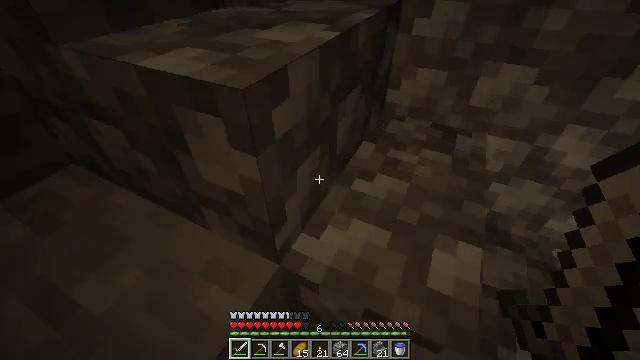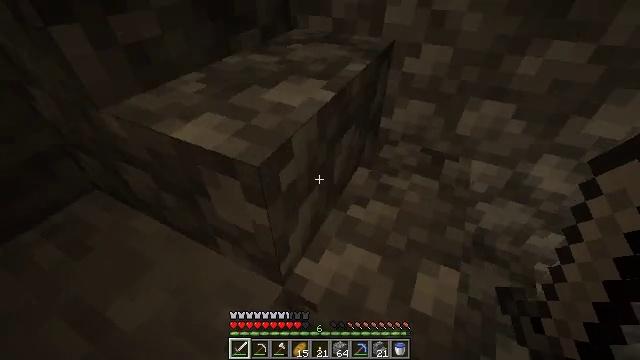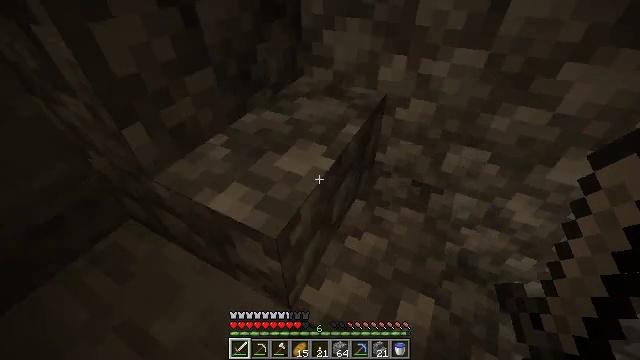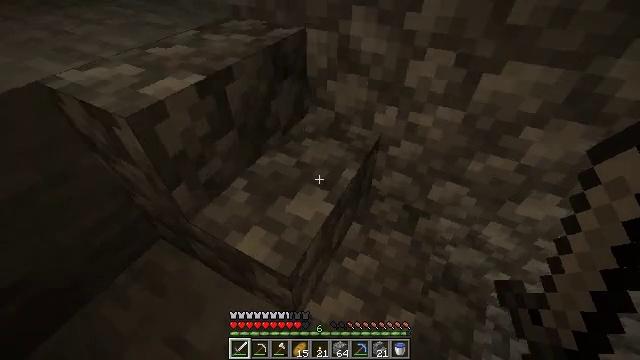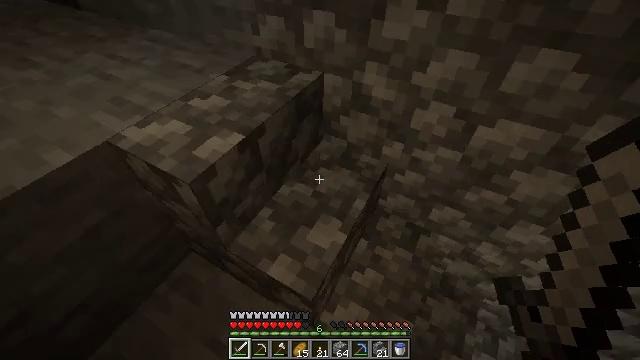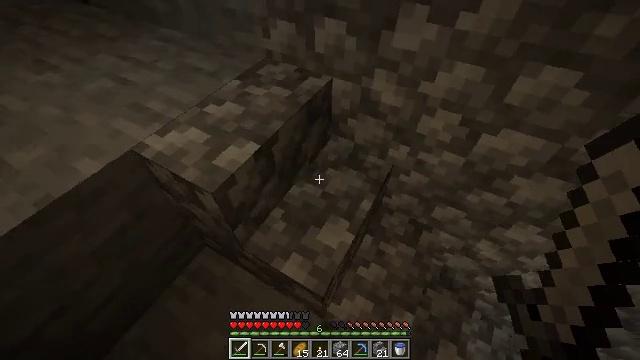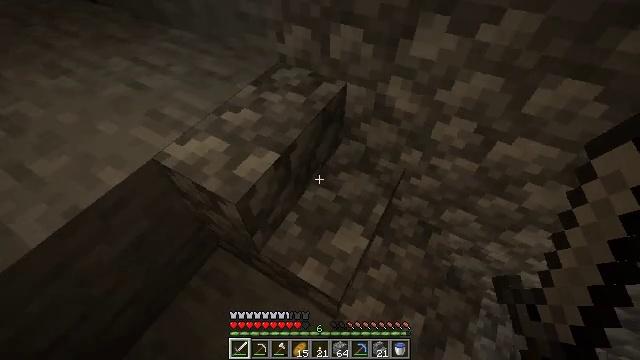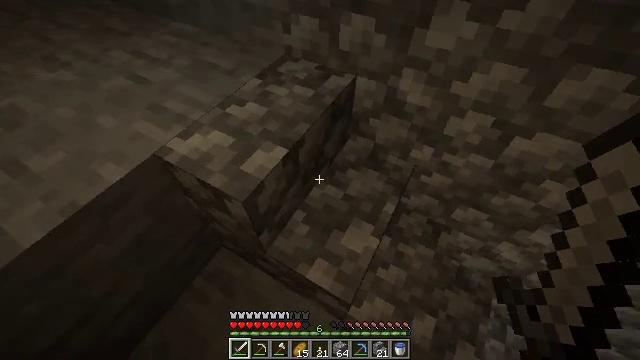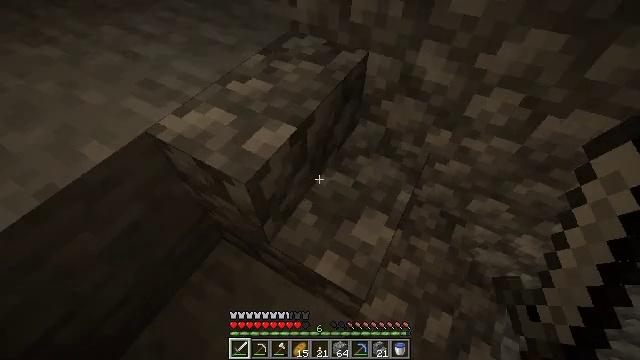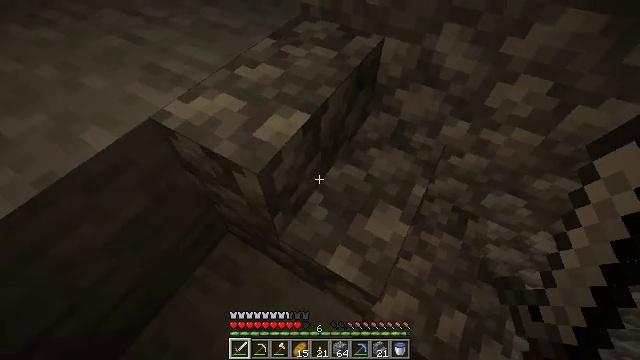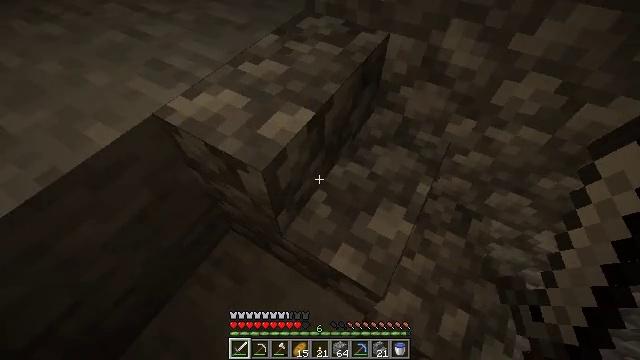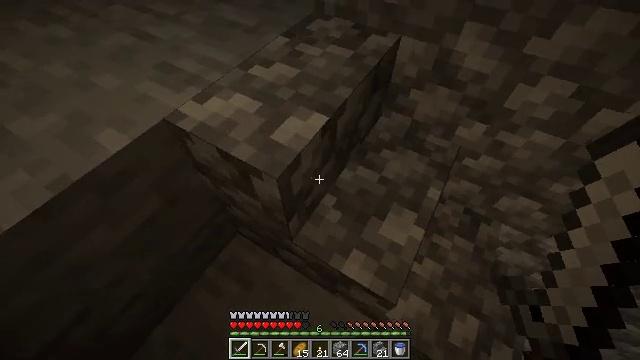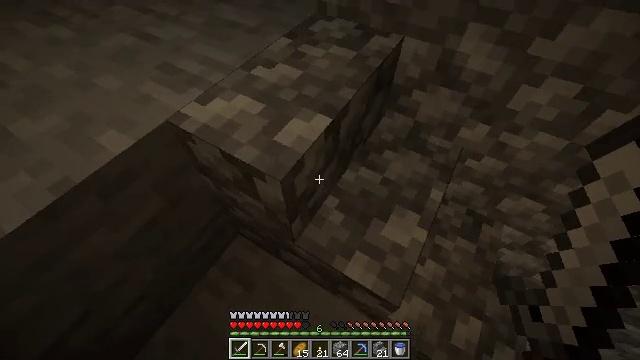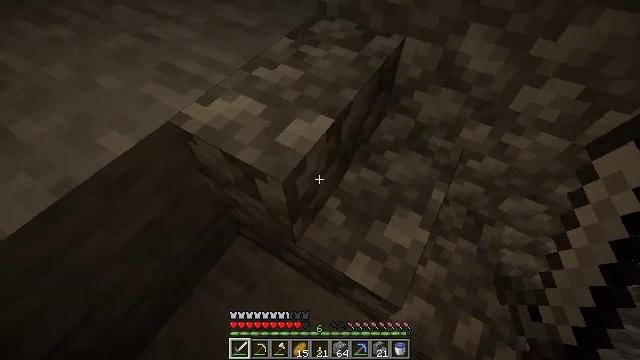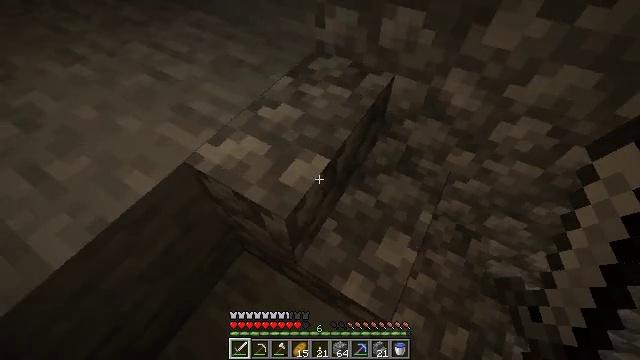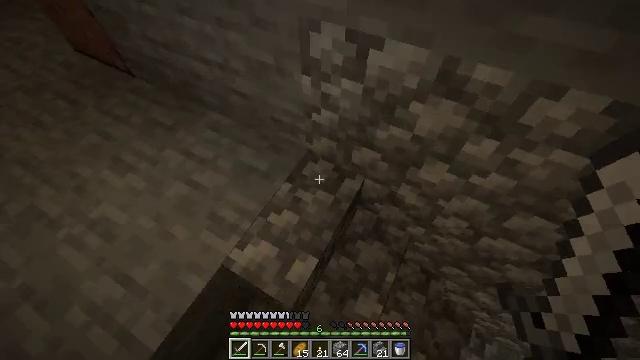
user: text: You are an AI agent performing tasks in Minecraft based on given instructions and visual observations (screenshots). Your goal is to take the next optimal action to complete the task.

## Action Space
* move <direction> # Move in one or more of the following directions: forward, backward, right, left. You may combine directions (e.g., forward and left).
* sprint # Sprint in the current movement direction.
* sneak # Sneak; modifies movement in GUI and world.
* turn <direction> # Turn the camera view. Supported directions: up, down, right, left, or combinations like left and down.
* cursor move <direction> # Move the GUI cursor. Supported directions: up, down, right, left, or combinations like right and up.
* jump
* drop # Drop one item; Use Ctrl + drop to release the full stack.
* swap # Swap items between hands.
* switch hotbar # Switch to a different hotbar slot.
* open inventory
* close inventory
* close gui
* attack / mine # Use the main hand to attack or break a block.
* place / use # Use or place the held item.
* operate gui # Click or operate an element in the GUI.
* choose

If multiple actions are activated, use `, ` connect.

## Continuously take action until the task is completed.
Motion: motion action
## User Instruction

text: Mine stone underground.
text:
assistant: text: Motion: move forward, jump
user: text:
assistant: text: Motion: move forward, jump
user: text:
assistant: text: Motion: move forward, turn down, jump
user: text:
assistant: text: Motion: move forward, turn down, jump
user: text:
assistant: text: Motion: move forward, turn down, jump
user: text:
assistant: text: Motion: turn down
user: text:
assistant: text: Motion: no_op
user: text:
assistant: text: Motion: no_op
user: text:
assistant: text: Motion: turn down
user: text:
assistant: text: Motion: no_op
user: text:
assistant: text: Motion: no_op
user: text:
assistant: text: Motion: no_op
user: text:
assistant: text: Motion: no_op
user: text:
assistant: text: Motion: move forward
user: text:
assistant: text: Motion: move forward, turn right
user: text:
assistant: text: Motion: move forward, turn right and down
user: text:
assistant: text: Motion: move forward
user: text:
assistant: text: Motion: move forward
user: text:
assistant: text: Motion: move forward, turn right
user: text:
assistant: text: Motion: turn right
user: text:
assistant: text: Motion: turn right
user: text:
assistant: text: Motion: turn right
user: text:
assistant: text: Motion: turn right and down
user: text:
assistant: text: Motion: turn right and down
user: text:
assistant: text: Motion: turn right and down
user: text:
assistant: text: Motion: turn right
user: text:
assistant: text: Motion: turn right and down
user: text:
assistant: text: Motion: turn right
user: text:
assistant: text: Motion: turn right
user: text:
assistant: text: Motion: turn right